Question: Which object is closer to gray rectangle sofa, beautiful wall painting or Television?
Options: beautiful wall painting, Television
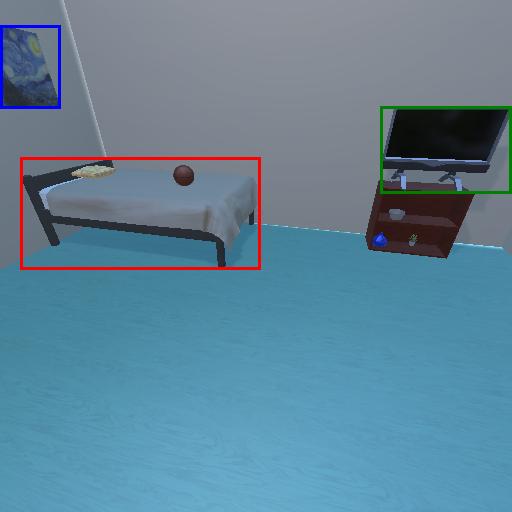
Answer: beautiful wall painting